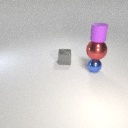
small purple rubber cylinder above large red metal sphere